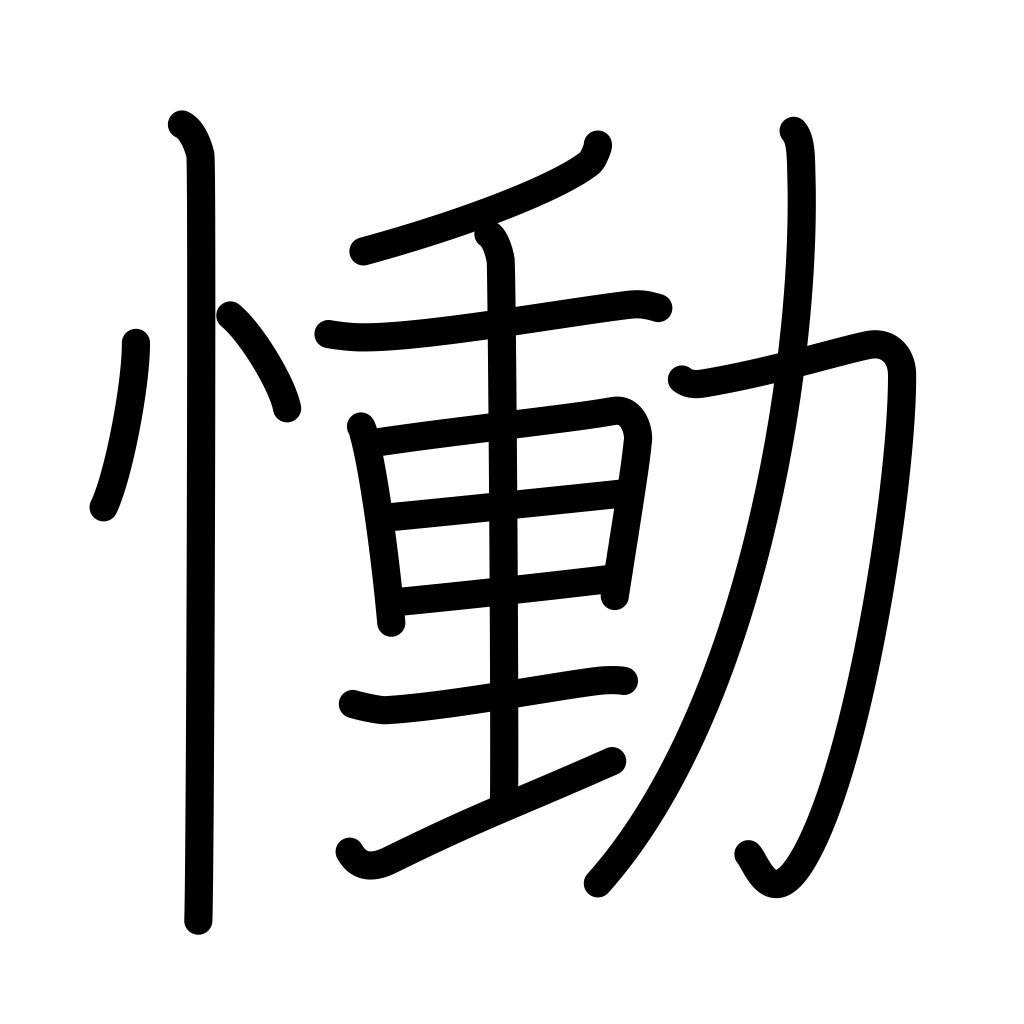
Meaning: be sad, grieve